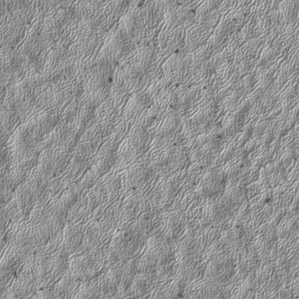
Label: frost